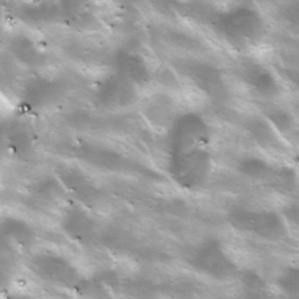
Label: non_frost